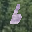
Label: 6